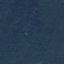
Land use / land cover: Forest